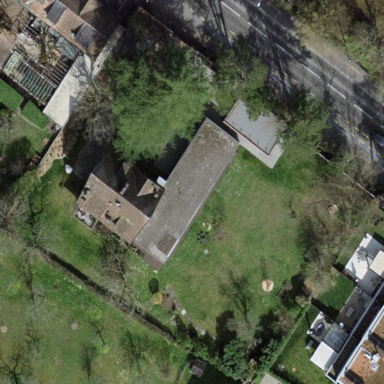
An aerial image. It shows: Garden surrounded by fence.